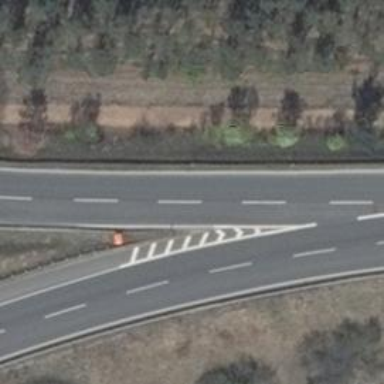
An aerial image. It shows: Asphalt motorway link.